Field crop: maize
Growth stage: 2
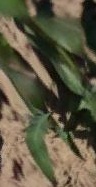
Species: maize